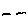
Label: bird